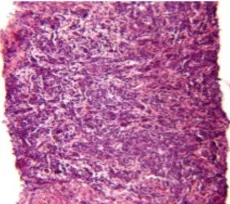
Histology of the retroperitoneal mass. (A) Atypical nuclei (10x magnification).
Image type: pathology (immunostaining)